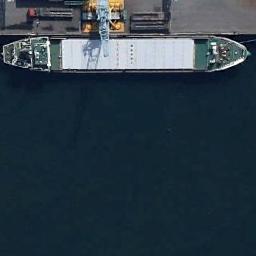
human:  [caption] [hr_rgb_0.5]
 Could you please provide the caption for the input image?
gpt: There is a ship in the blue water on the shore .

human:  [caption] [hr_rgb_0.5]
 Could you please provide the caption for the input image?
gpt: A green general cargo ship docked by the dock .

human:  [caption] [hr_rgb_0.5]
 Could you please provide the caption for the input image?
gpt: The cargo ship is docked at the dock and the water is deep blue .

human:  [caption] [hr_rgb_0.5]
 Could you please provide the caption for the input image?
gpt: There is a boat beside the dock .

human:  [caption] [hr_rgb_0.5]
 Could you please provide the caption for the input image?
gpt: The green and white ship is at the harbor .